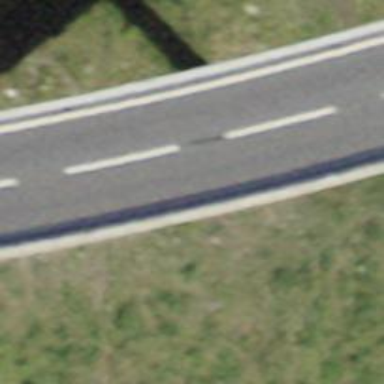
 designed for trunk highway and motorroad."